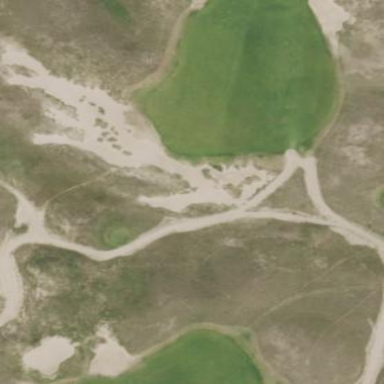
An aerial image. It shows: Bunker on golf course.